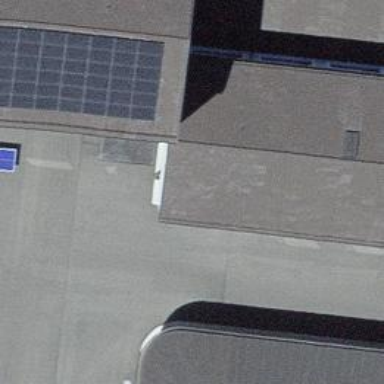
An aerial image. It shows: School.